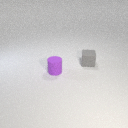
small purple rubber cylinder to the left of small gray rubber cube